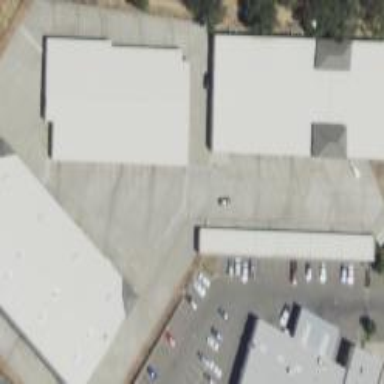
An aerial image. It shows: Storage rental shop belonging to the Public Storage brand.